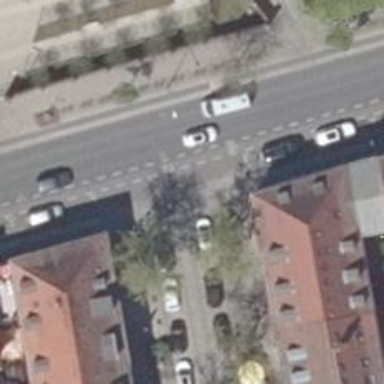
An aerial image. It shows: Living street with cycleway on the opposite side. The parking lanes on both sides are oriented parallel to the road.